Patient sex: F
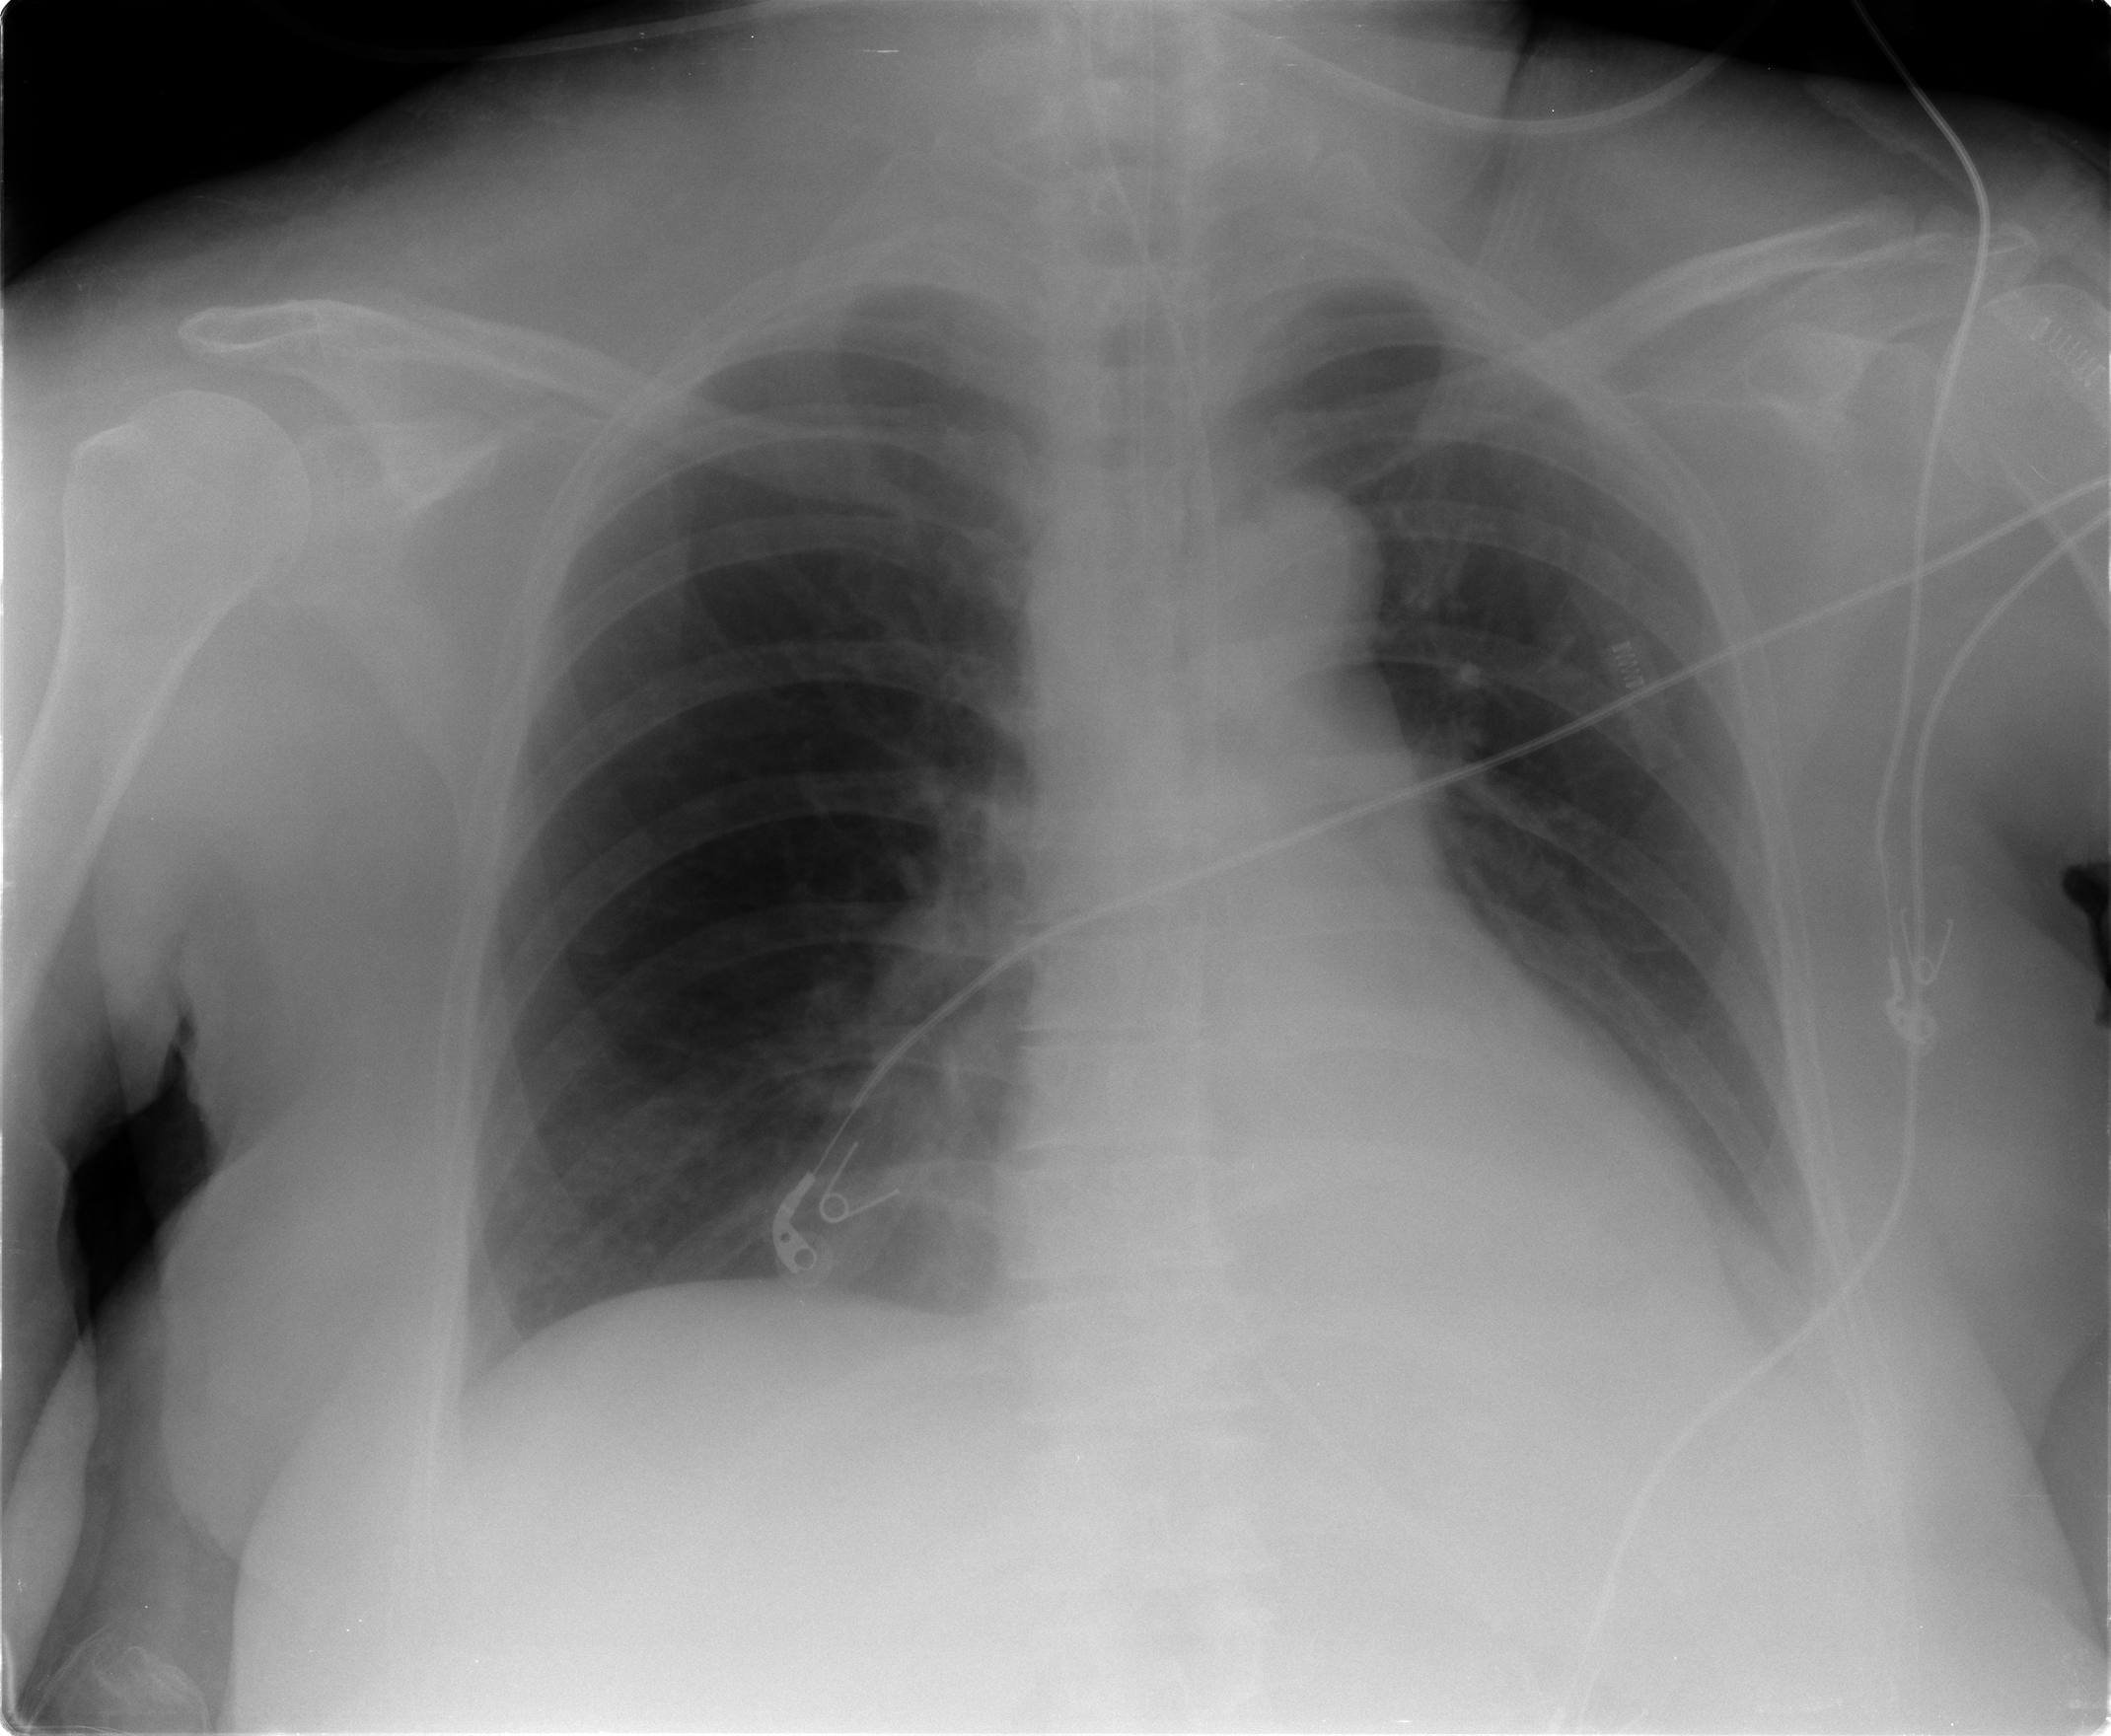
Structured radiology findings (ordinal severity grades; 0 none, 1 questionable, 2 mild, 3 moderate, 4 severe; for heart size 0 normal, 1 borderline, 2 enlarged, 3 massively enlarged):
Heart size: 1
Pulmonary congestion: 0
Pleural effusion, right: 0
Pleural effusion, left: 2
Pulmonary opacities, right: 0
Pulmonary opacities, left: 0
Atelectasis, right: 0
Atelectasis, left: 2